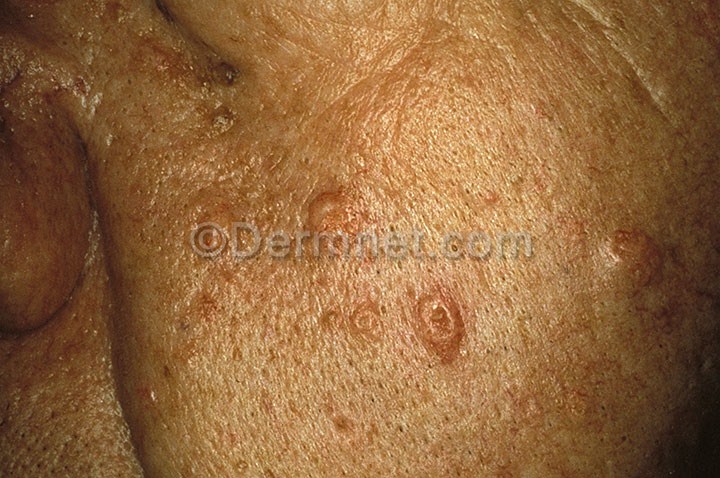
Disease: Seborrheic Keratoses and other Benign Tumors